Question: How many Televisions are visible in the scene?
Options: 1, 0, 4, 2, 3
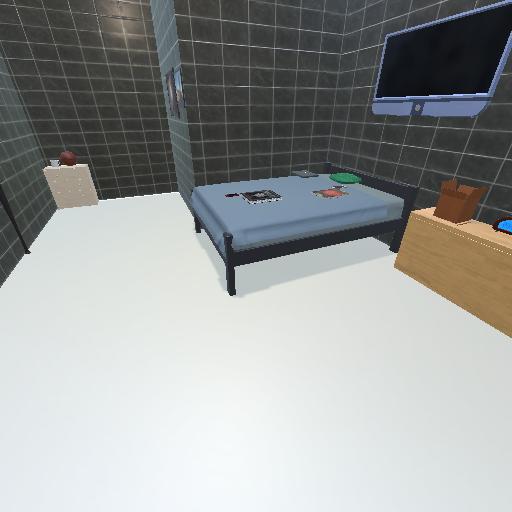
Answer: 1